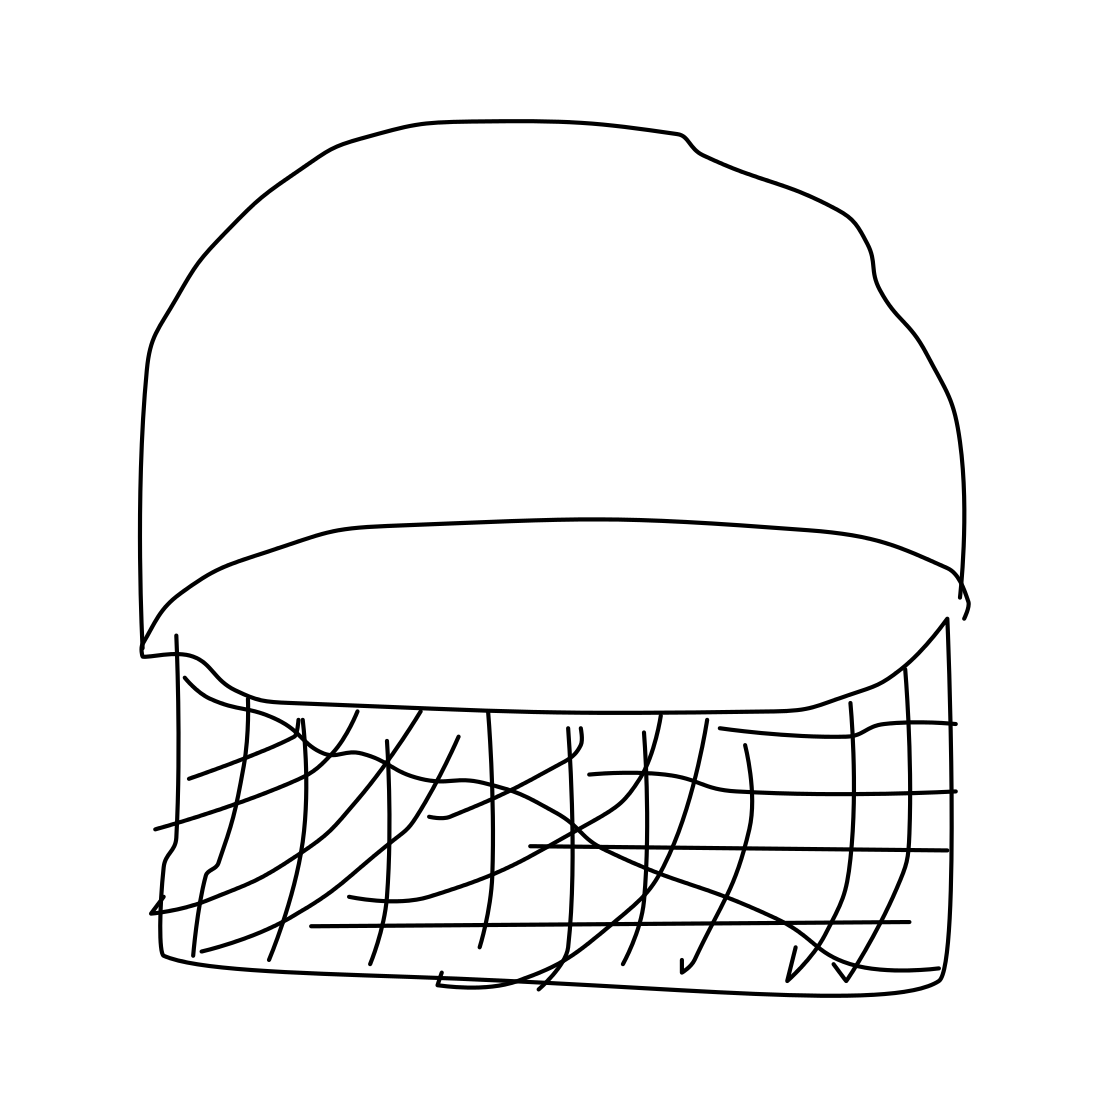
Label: basket